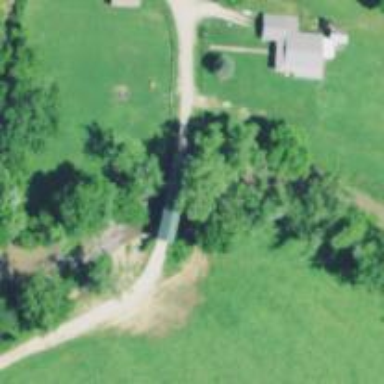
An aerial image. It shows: Covered bridge on residential road.